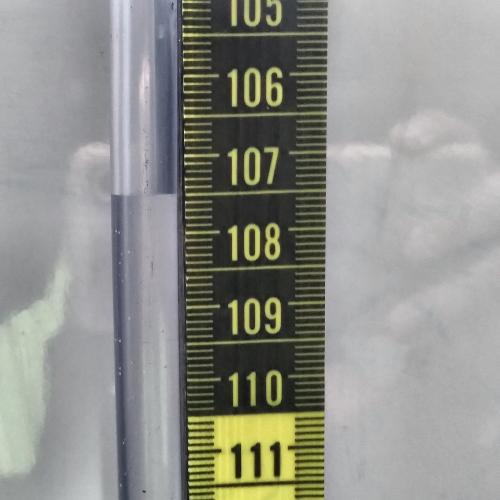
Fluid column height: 107.5 cm